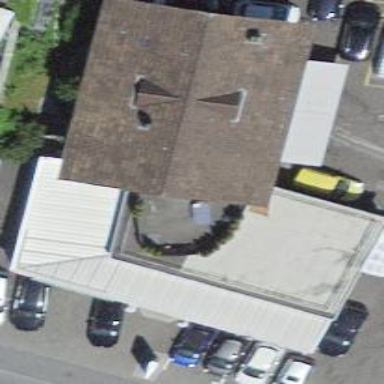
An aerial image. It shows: Building housing car shop.